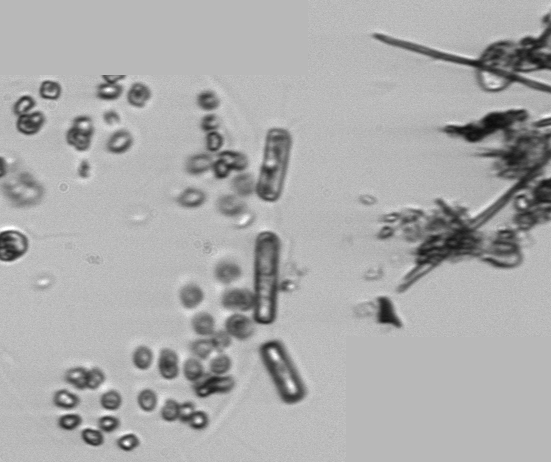
Label: Phaeocystis